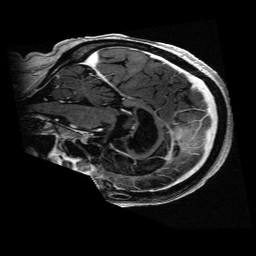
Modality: T1w
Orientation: sagittal
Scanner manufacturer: ge
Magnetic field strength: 1.5 T
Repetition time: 0.00846 s
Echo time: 0.003156 s